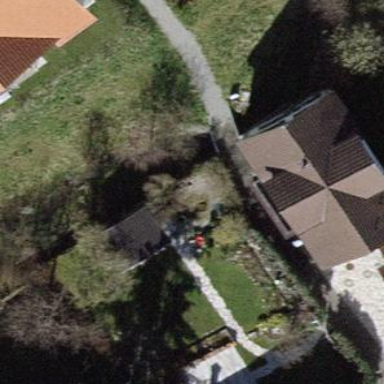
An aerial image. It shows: Gabled roof house.